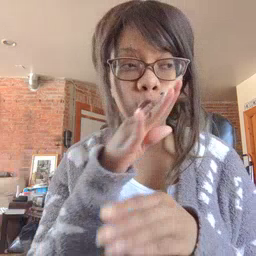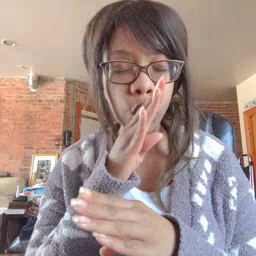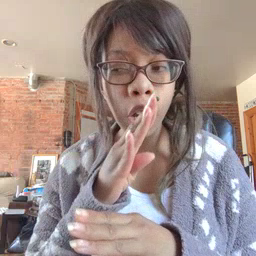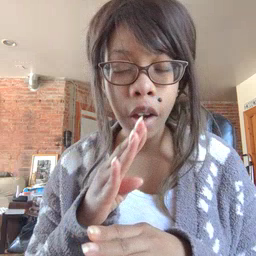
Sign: quiet